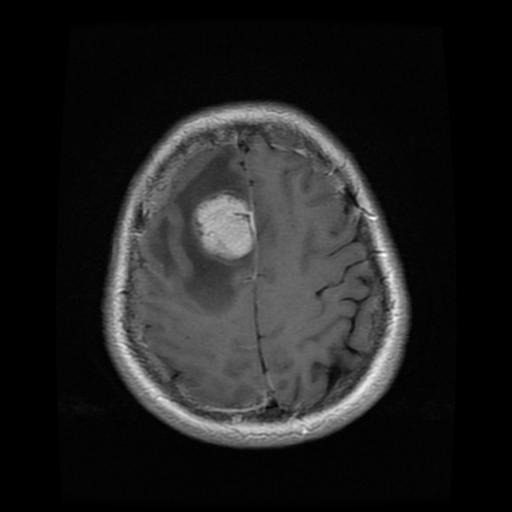
Label: meningioma